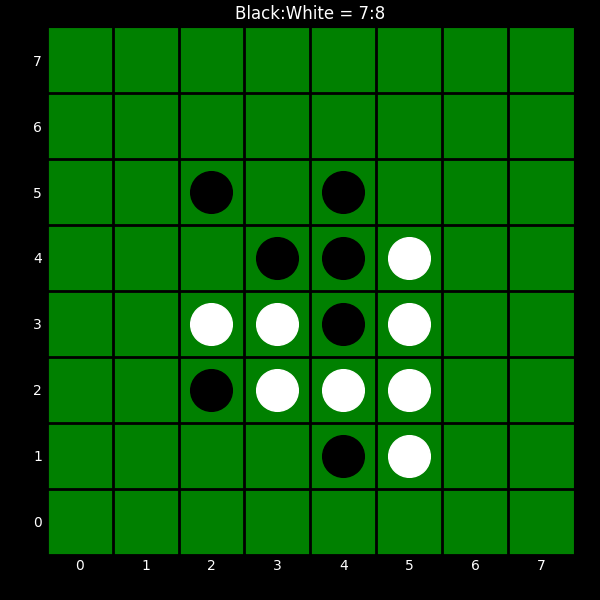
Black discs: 7
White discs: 8